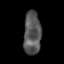
Tissue: skin
Cell type: Epithelial cells
Senescence score: 0.1764
Nuclear area (px): 741
Mean DAPI intensity: 86.012